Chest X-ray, AP view. Patient: 28 years old, sex M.
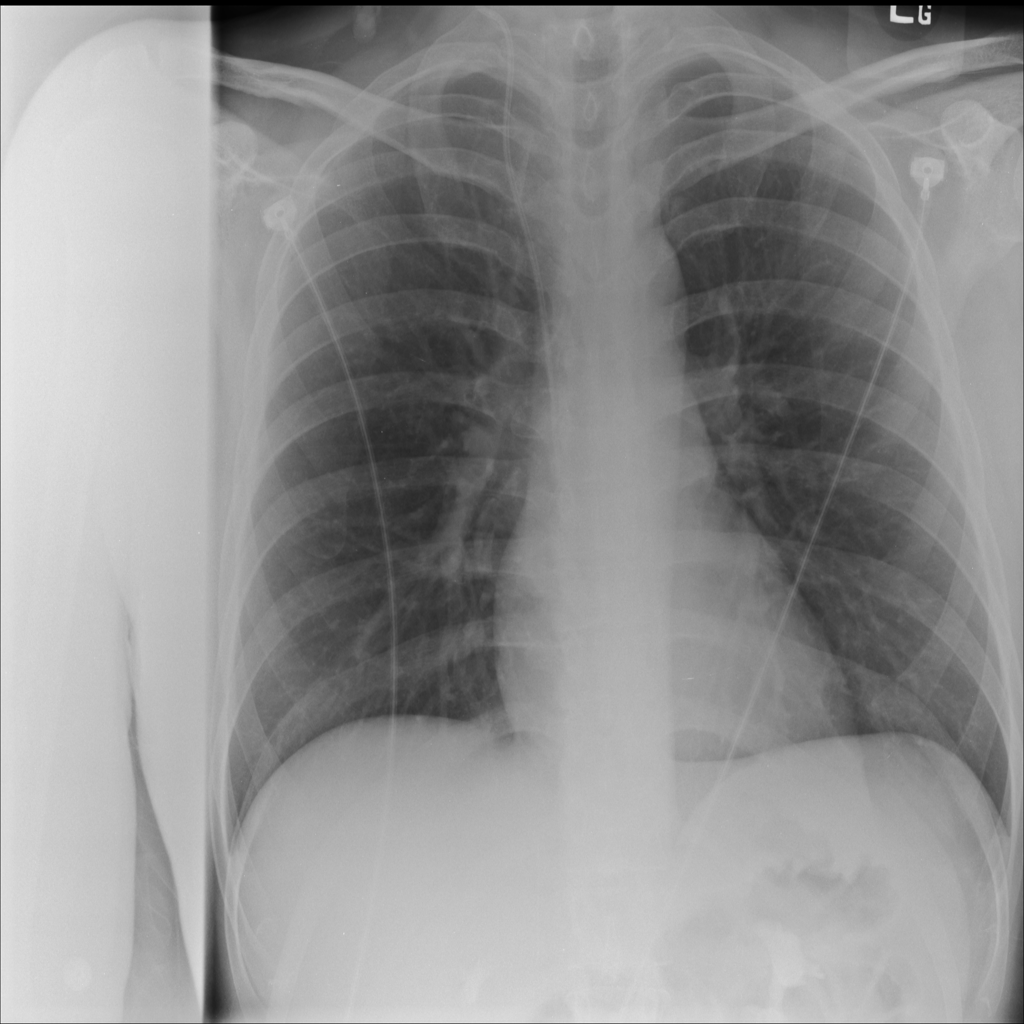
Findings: No Finding